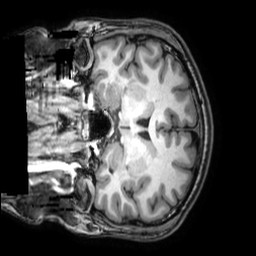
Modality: T1w
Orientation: coronal
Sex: male
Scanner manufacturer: philips
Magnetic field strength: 3 T
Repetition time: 0.008127 s
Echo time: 0.00372 s